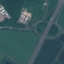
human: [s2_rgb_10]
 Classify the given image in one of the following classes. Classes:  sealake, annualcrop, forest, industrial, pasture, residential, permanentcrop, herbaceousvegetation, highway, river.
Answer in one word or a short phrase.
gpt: Highway